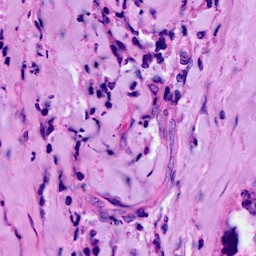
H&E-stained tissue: Breast